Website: walmart
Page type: address-validator
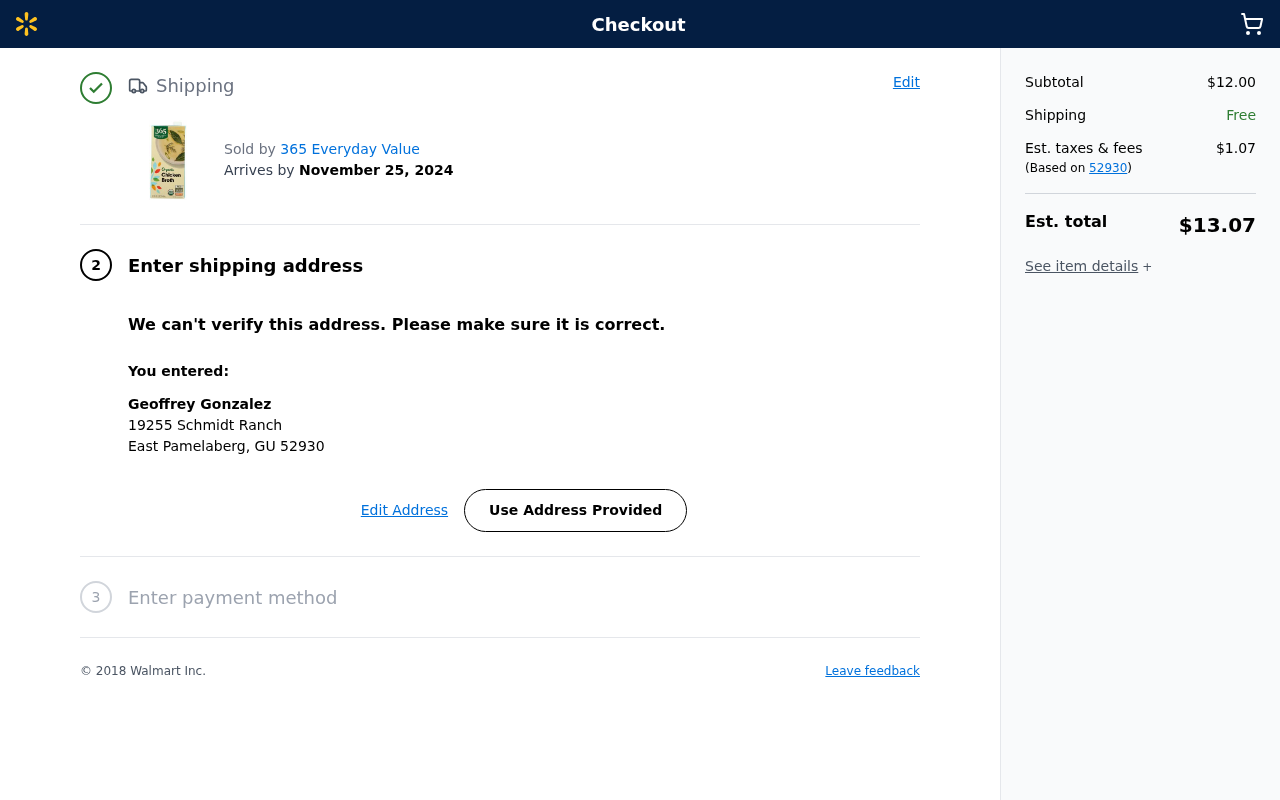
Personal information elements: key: PII_CITY_STATE_ZIP
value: East Pamelaberg, GU 52930
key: PII_FULLNAME
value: Geoffrey Gonzalez
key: PII_POSTCODE
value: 52930
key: PII_STREET
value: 19255 Schmidt Ranch
Product elements: key: PRODUCT1_BRAND
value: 365 Everyday Value
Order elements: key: ORDER_DELIVERY_DATE
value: November 25, 2024
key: ORDER_SUBTOTAL
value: $12.00
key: ORDER_SHIPPING_COST
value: Free
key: ORDER_TAX
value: $1.07
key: ORDER_TOTAL
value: $13.07